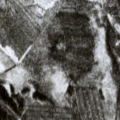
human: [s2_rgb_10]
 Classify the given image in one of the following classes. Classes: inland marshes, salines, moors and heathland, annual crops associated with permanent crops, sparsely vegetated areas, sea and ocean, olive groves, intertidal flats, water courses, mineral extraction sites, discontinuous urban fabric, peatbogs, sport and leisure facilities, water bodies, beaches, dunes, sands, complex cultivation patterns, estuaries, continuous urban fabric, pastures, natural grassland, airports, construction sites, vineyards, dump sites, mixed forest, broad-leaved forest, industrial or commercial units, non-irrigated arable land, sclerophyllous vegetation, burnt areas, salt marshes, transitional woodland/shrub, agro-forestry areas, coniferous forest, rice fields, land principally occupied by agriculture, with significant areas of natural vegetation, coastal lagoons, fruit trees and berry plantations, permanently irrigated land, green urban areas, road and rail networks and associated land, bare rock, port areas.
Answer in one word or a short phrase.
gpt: coniferous forest, mixed forest